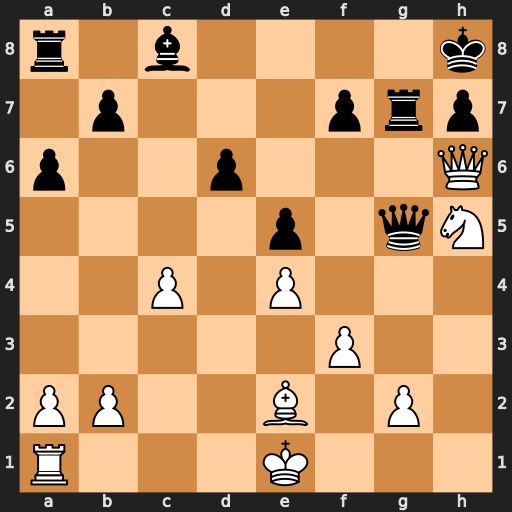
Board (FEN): r1b4k/1p3prp/p2p3Q/4p1qN/2P1P3/5P2/PP2B1P1/R3K3
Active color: w
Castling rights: Q
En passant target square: -
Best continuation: Qxg7+ Qxg7 Nxg7